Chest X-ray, PA view. Patient: 45 years old, sex M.
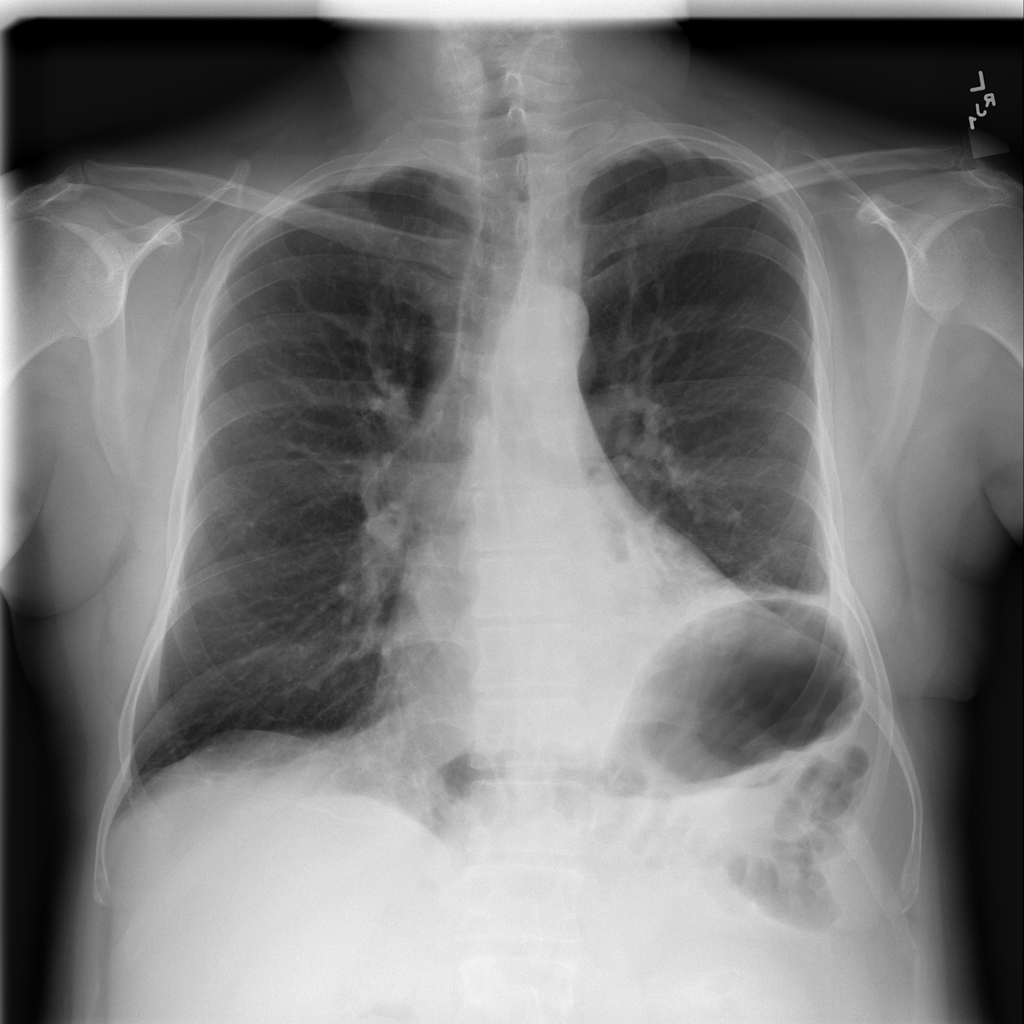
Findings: Infiltration, Pleural_Thickening